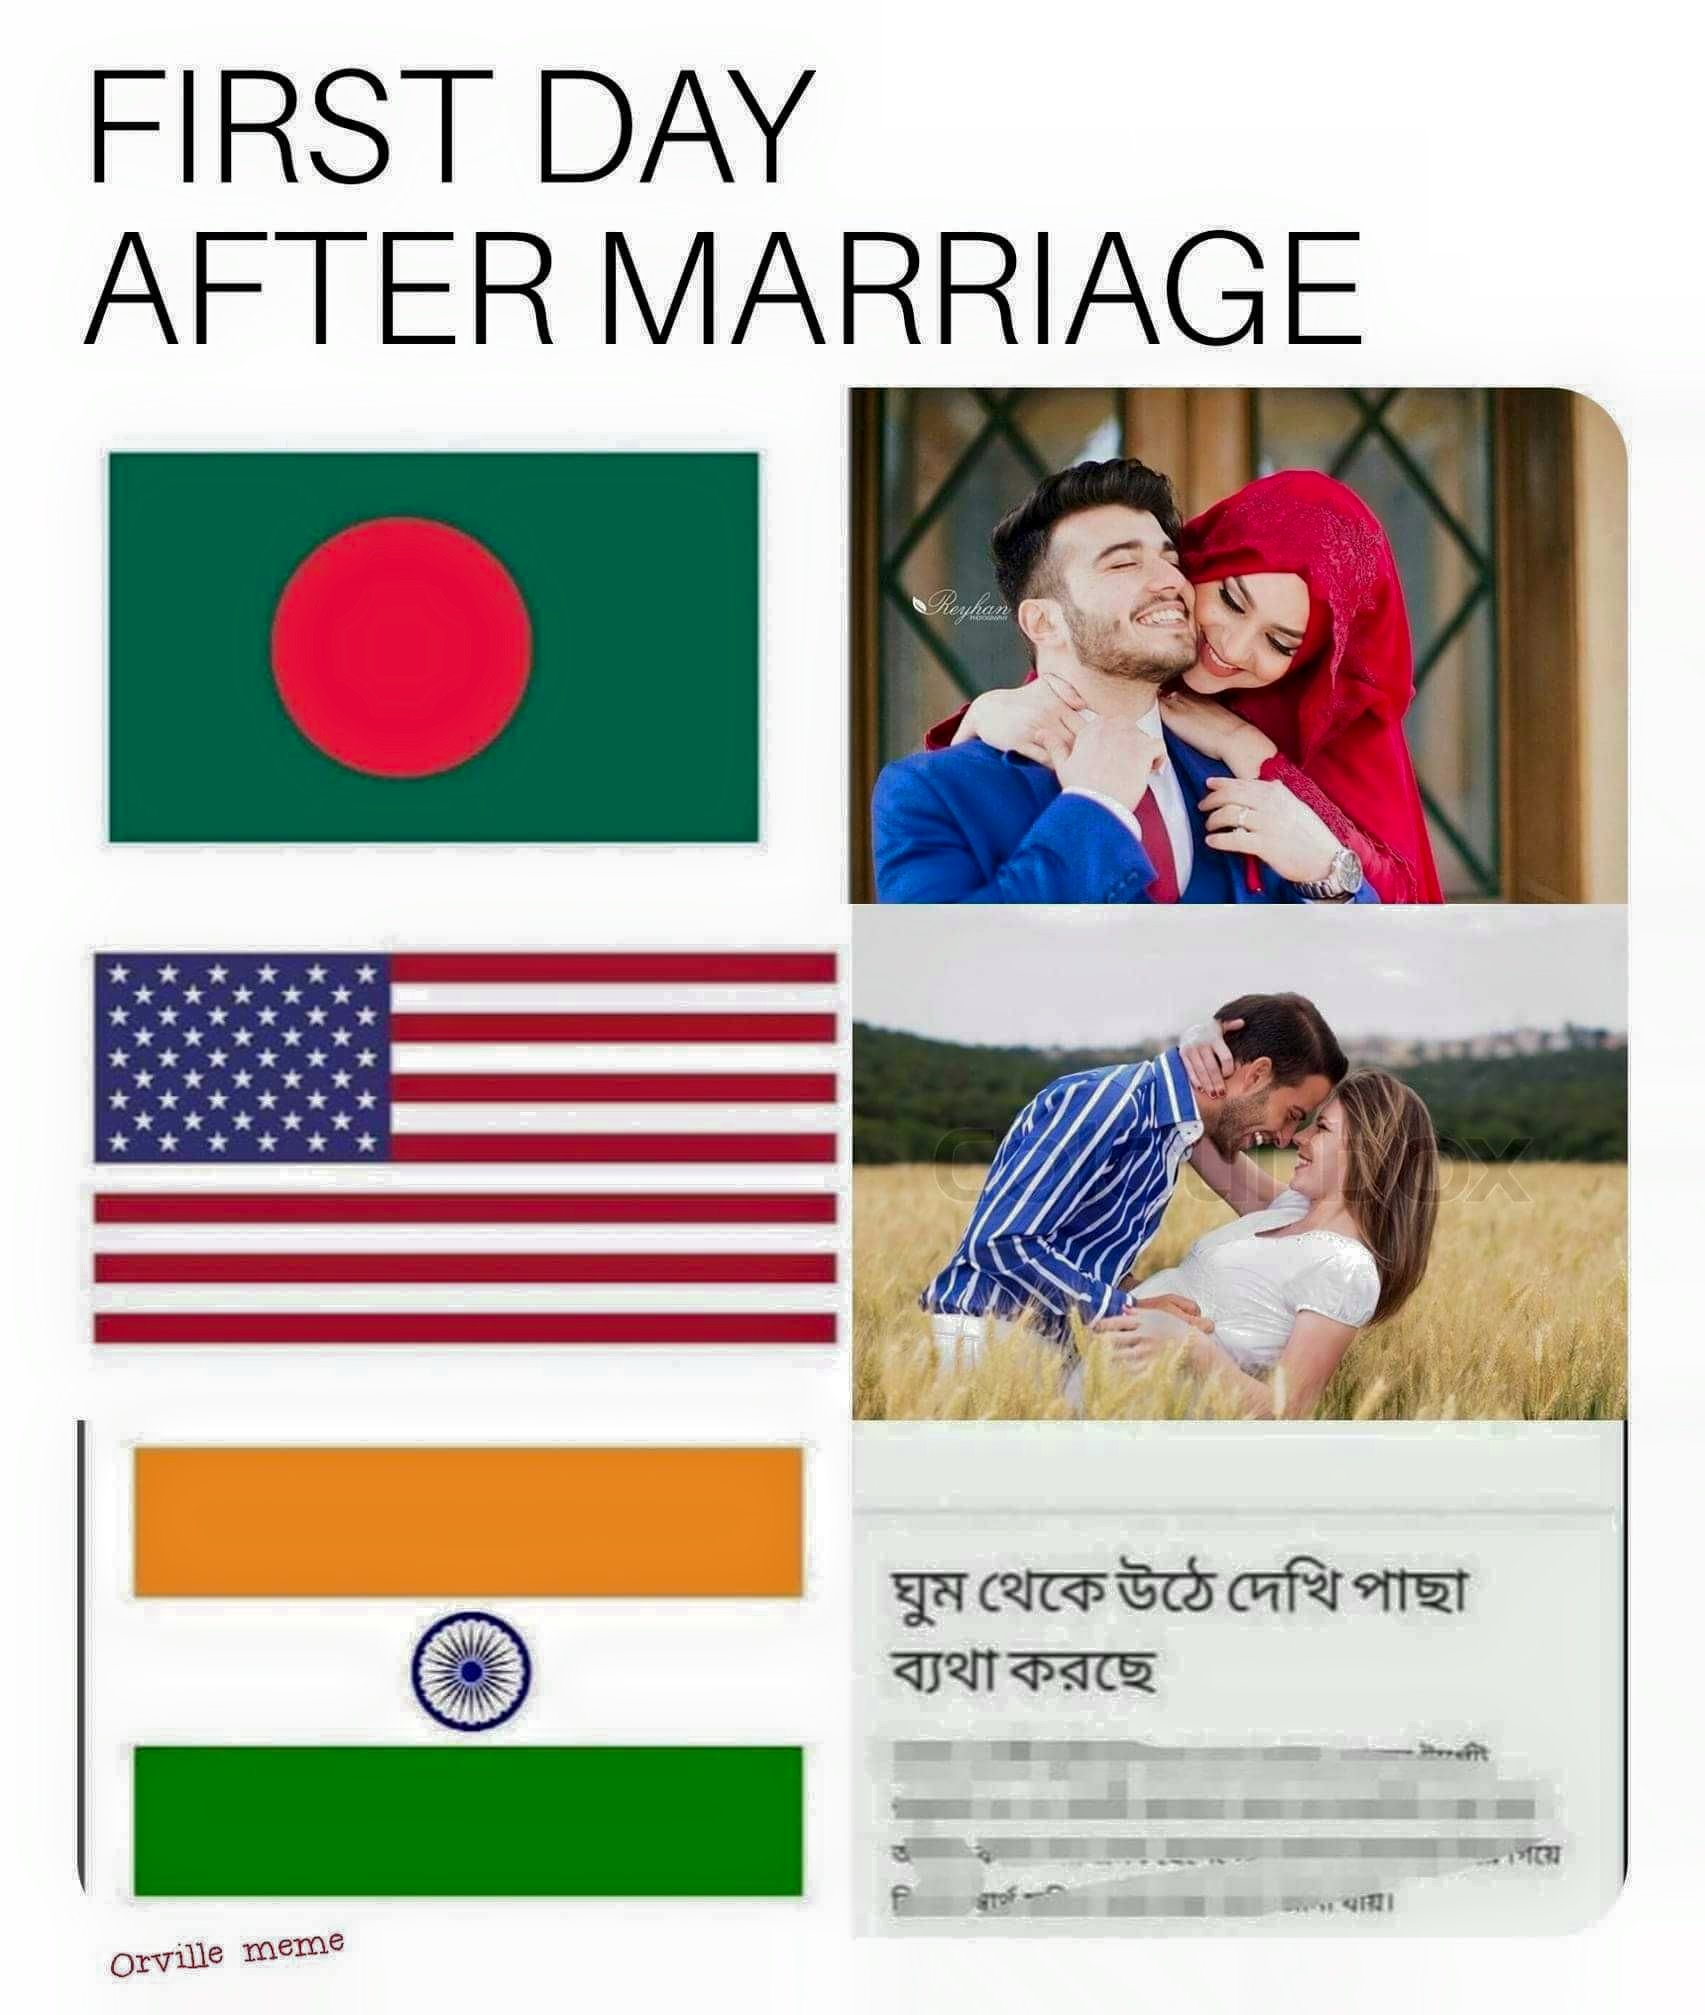
Caption: FIRST DAY AFTER MARRIAGE  ঘূম থেকে উঠে দেখি পাছা ব্যাথা করছে
Label: hate